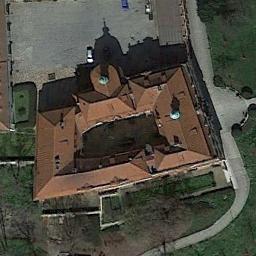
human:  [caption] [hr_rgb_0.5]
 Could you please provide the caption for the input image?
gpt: There is a church on the open place next to the grass .

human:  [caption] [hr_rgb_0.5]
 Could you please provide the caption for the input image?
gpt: This is a church  There are many trees and grass around it .

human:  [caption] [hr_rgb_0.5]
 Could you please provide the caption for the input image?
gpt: A tan prismatic roof with a domed church on the main house, Surrounded by trees, Roads and cars .

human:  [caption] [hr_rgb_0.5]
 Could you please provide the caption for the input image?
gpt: The ring church with a tower and the rest of the church has some orange sloping roofs .

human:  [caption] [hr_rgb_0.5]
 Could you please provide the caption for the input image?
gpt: A church with orange roofs is beside some lawns and an open ground .